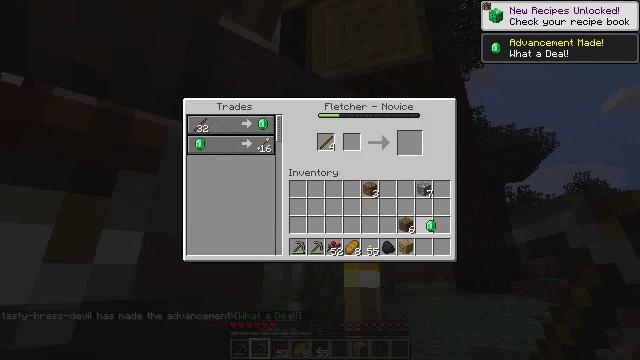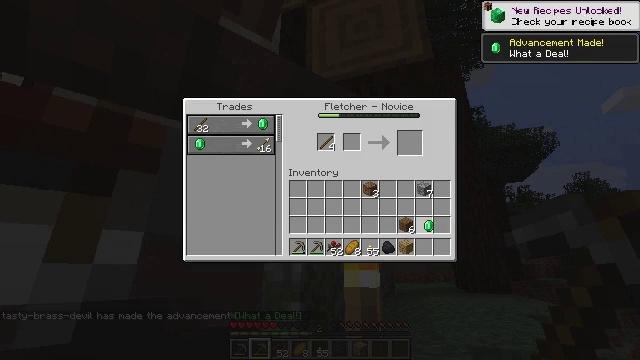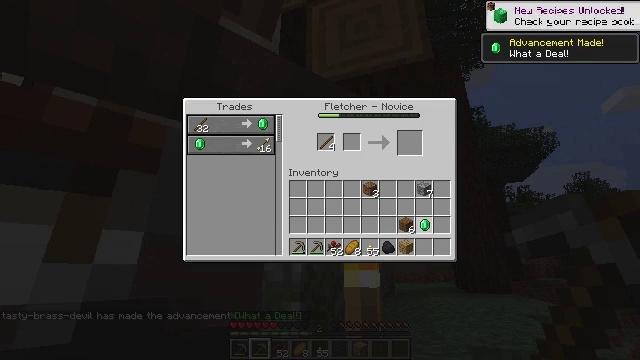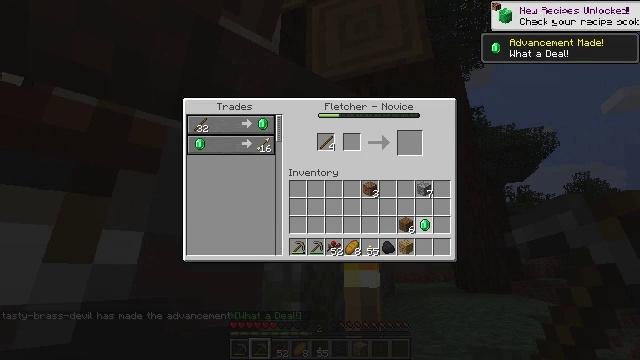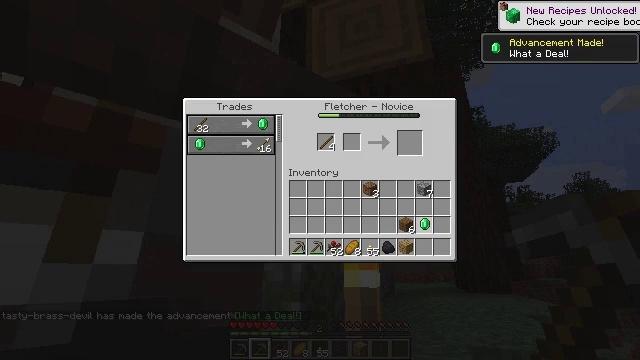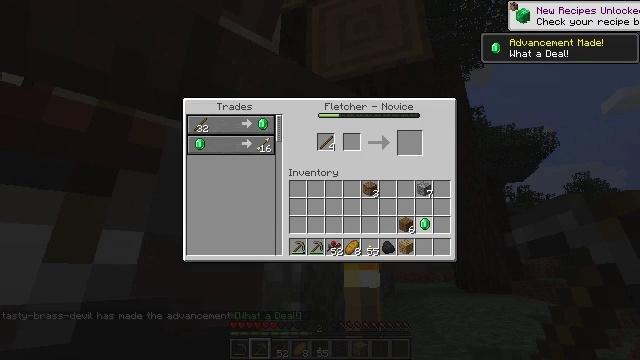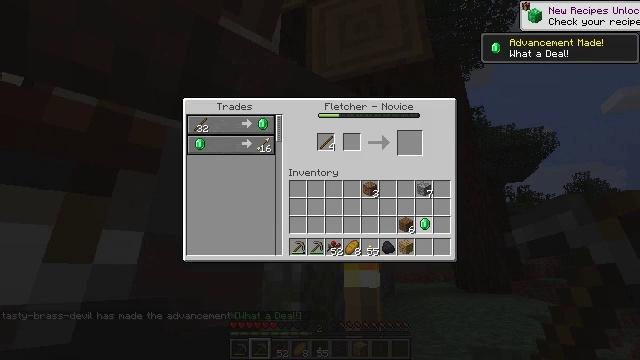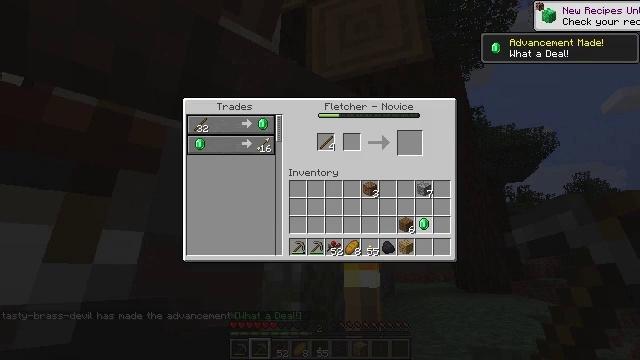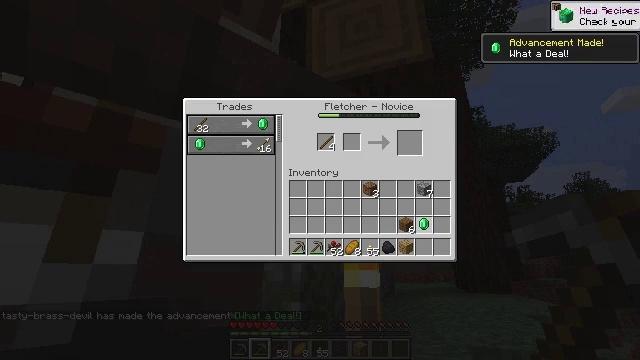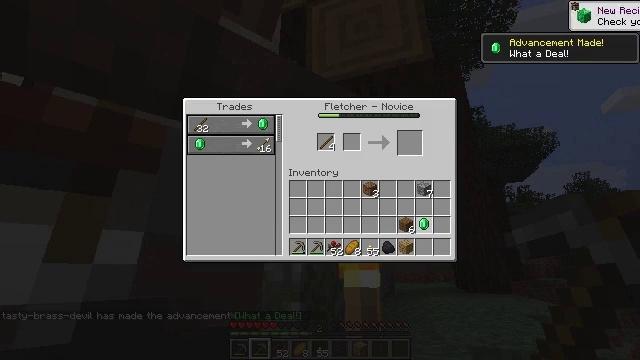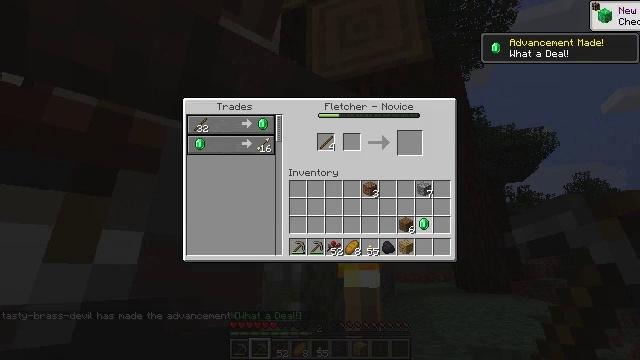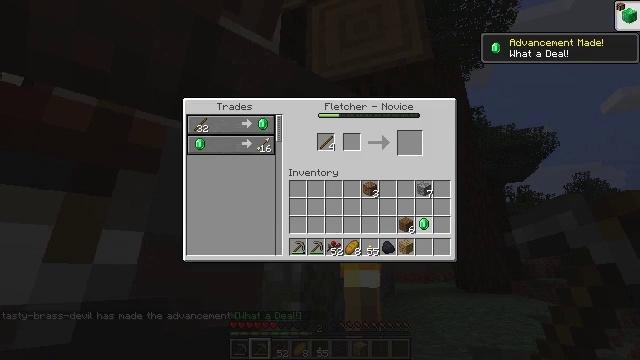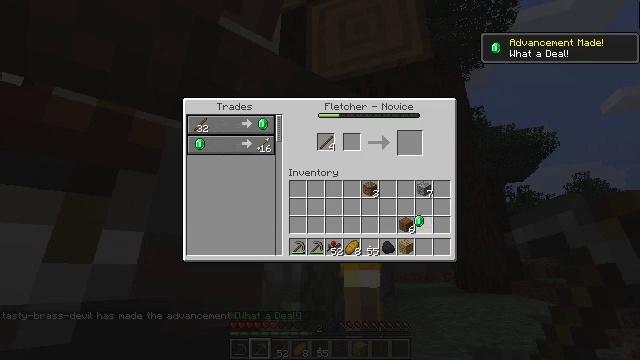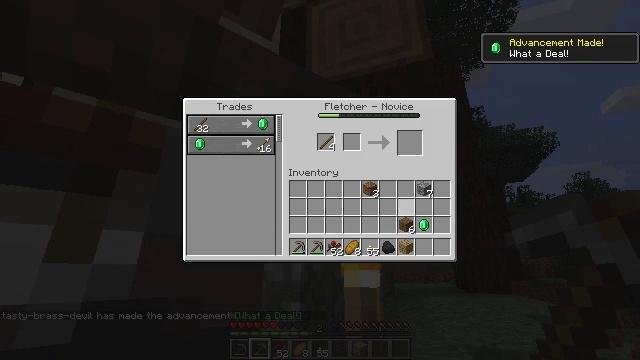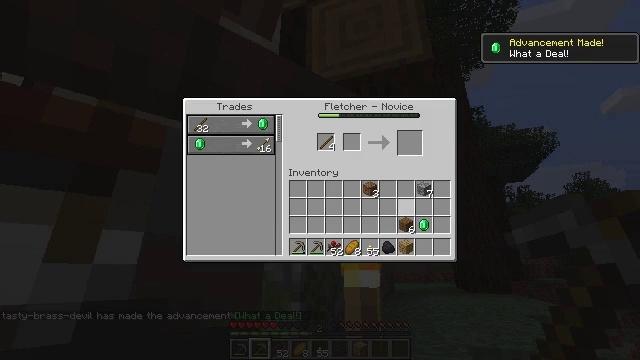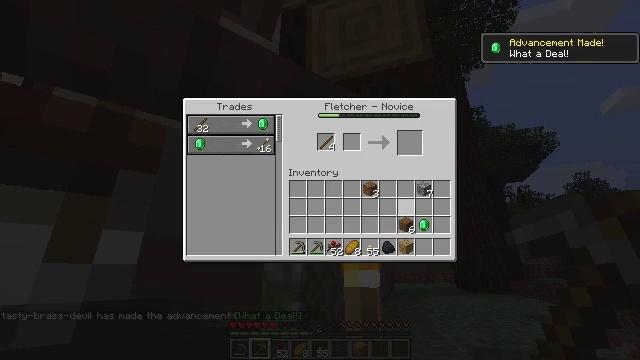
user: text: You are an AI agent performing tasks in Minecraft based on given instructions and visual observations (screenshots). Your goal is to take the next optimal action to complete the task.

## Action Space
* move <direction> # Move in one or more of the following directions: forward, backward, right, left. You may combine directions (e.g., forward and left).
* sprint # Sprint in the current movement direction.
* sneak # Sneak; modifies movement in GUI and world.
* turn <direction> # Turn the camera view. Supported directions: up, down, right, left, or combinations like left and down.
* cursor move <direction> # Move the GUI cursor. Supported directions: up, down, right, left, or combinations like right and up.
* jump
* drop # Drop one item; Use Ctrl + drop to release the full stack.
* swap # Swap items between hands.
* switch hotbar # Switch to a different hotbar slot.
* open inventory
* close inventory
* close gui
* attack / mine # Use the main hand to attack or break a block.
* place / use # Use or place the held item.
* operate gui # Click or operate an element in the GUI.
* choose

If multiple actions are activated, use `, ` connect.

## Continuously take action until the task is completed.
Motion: motion action
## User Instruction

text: Mine the spruce log from the forest.
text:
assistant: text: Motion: no_op
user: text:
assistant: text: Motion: no_op
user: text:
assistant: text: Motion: no_op
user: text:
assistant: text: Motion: no_op
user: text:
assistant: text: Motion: no_op
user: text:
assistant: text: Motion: no_op
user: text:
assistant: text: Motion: no_op
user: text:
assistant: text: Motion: no_op
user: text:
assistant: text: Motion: no_op
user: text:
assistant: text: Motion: operate gui
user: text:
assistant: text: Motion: operate gui
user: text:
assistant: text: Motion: operate gui
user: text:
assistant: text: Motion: cursor move up
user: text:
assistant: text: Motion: no_op
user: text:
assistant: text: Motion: cursor move up
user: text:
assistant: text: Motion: no_op
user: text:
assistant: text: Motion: no_op
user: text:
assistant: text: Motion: cursor move left and up
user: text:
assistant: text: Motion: cursor move left and up
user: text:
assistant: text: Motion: no_op
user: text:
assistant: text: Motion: no_op
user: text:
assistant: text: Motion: cursor move left
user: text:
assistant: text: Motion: cursor move left and up
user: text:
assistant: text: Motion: cursor move left and up
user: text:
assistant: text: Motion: cursor move left
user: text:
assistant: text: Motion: cursor move left and up
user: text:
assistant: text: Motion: cursor move left
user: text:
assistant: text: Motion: no_op
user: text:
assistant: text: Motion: cursor move left
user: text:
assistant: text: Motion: cursor move left